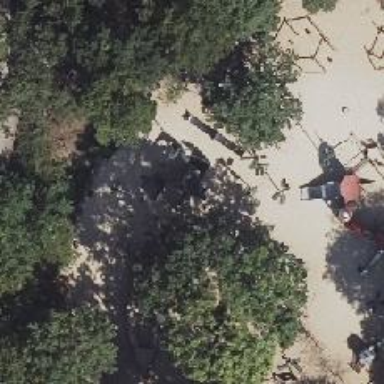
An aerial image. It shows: Climbing wall in the playground.